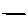
Label: line